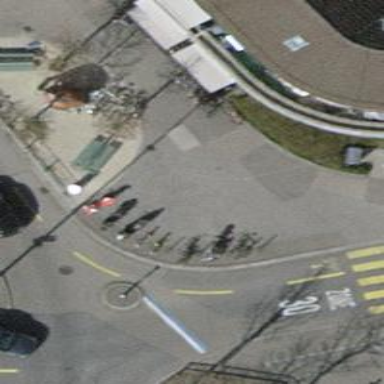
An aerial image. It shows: Bicycle parking area with stands available.